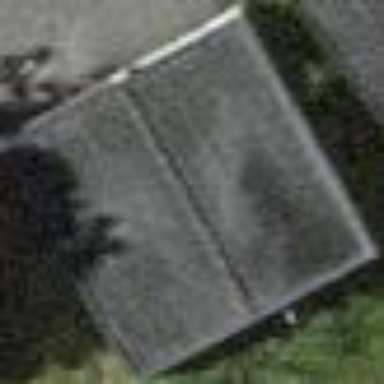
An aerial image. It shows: Garage building.